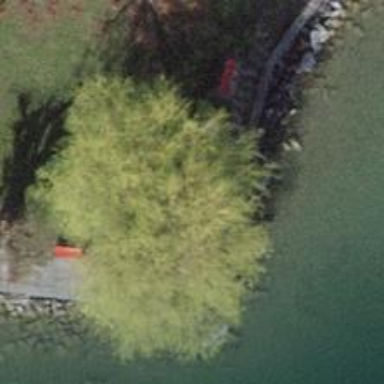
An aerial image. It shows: Red bench.